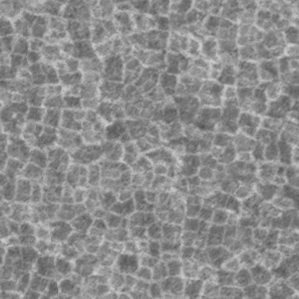
Label: frost